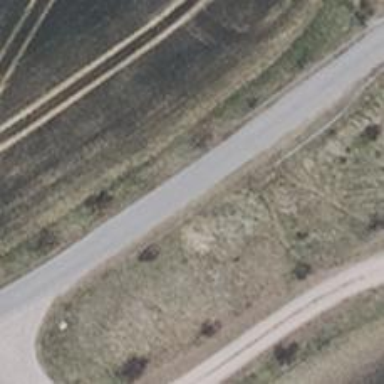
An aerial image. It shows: Unclassified road with asphalt surface and grade1 track type. The road is built on embankment.